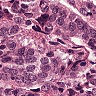
Metastatic tissue present: yes